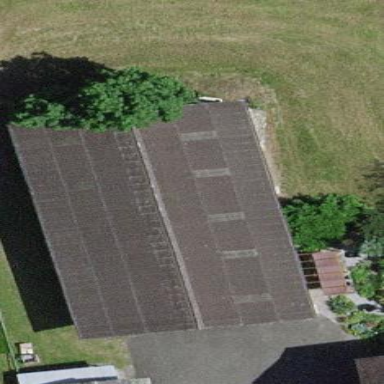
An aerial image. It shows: Farm auxiliary building.